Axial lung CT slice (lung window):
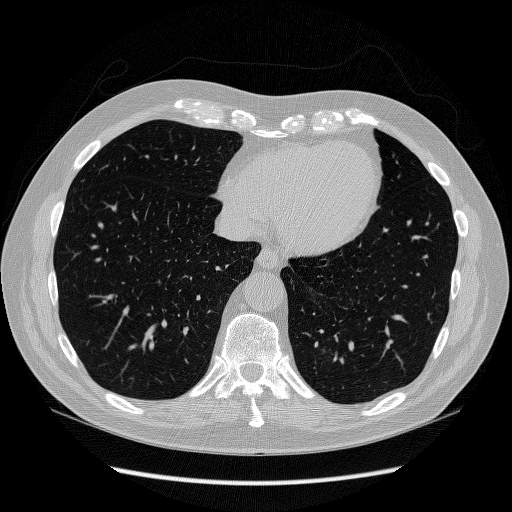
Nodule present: no